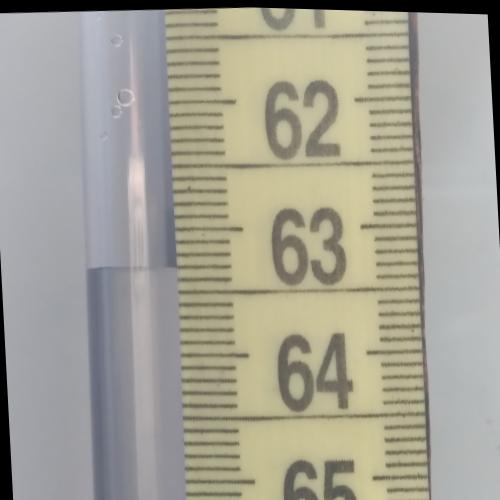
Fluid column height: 63.3 cm